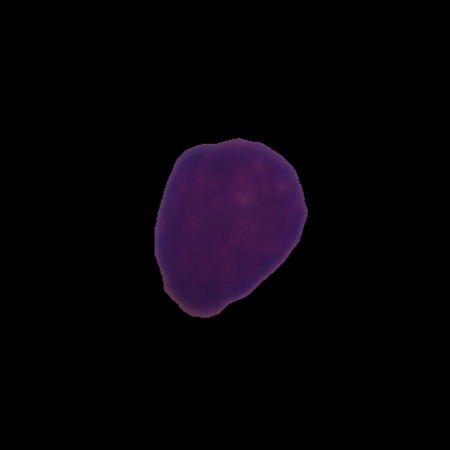
Label: healthy